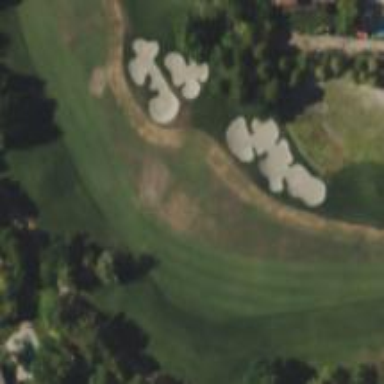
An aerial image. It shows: View of golf hole.